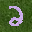
Label: 2